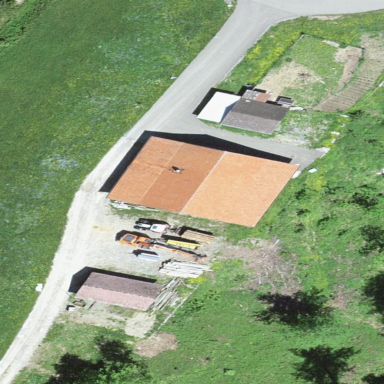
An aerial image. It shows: Farmyard area.